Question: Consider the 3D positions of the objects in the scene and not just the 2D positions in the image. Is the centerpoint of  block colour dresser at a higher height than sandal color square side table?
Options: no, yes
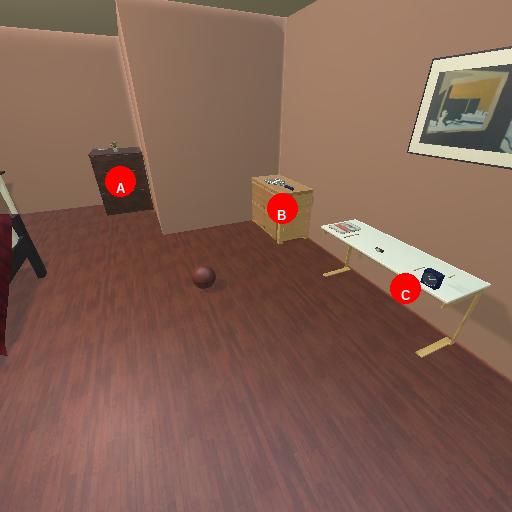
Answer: no